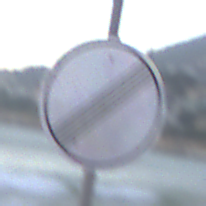
Verkehrszeichen: EndeSaemtlicherBegrenzungen
Umgebung: Outdoor, Beach
Tageszeit: SunriseSunset
Wetter: Overcast
Licht: Natural
Jahreszeit: NotSpecified
Kontrast: LowContrast